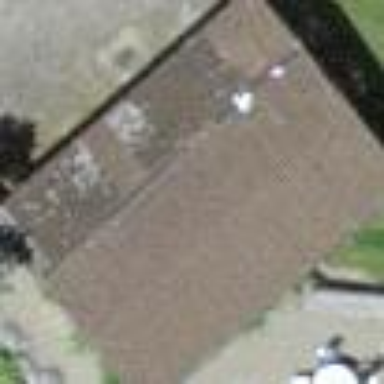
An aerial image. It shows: Shed building.